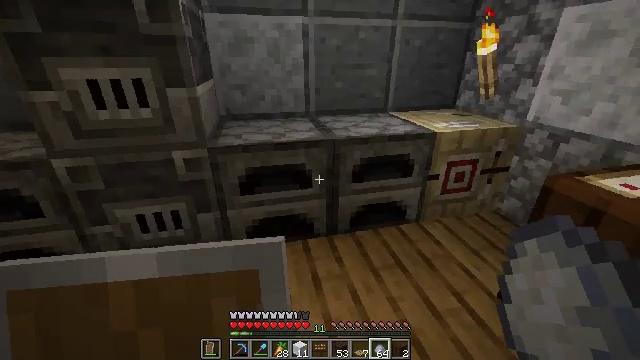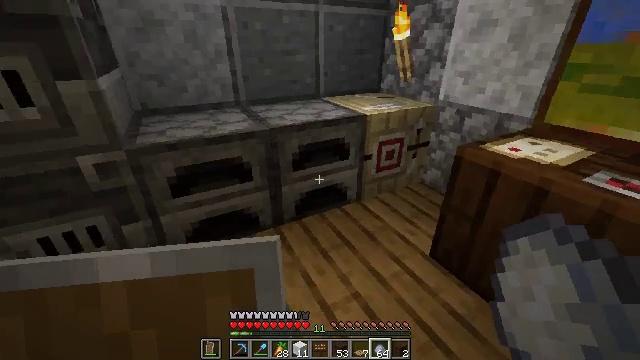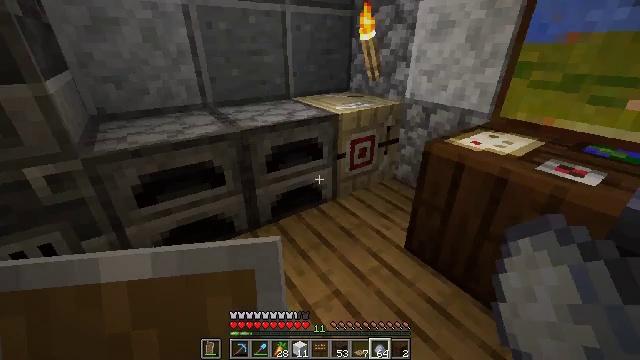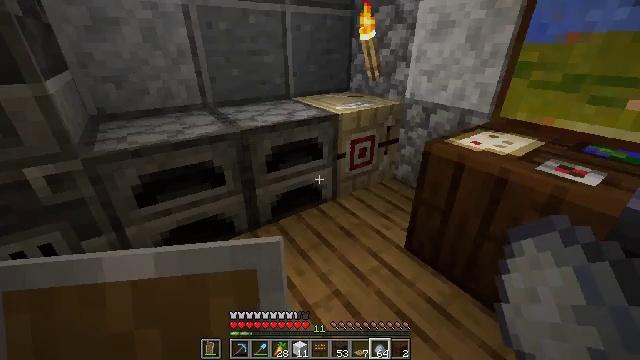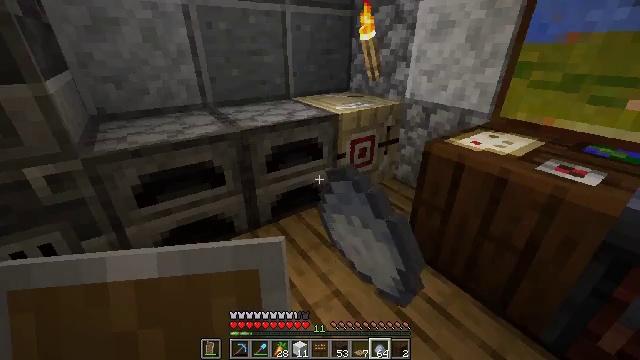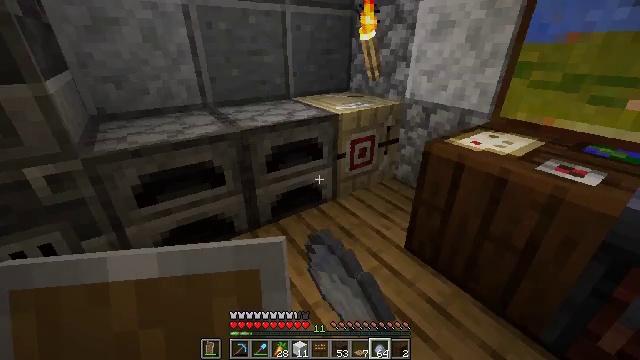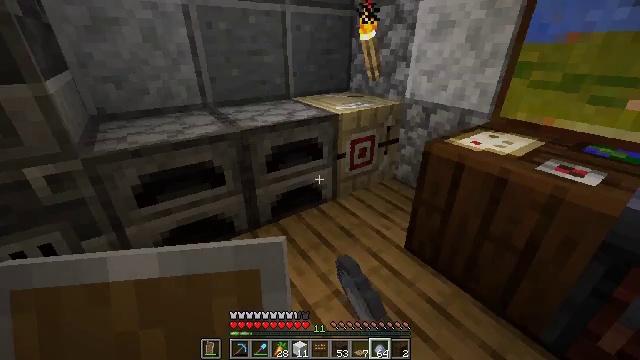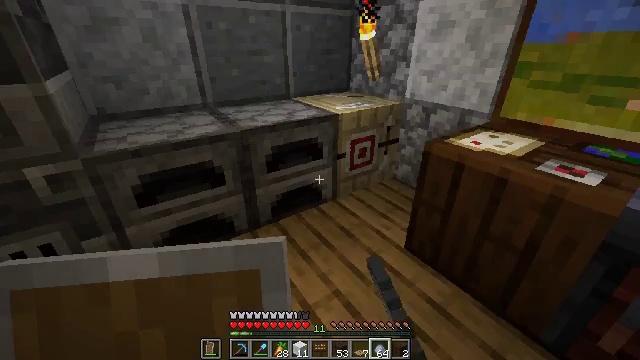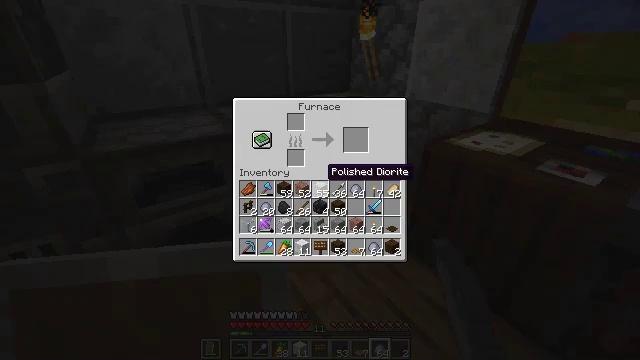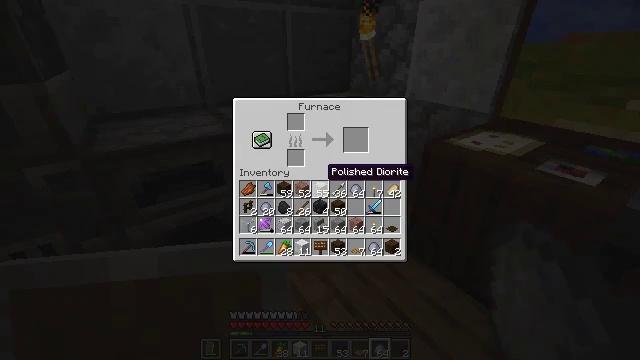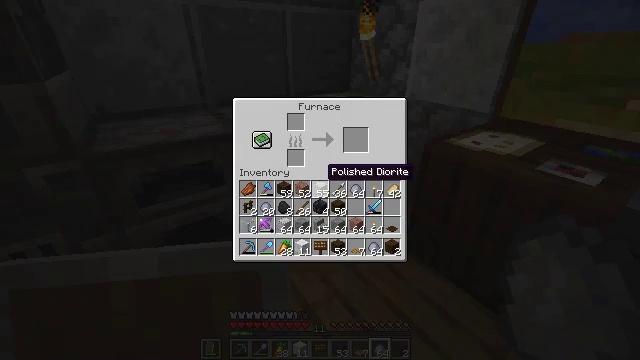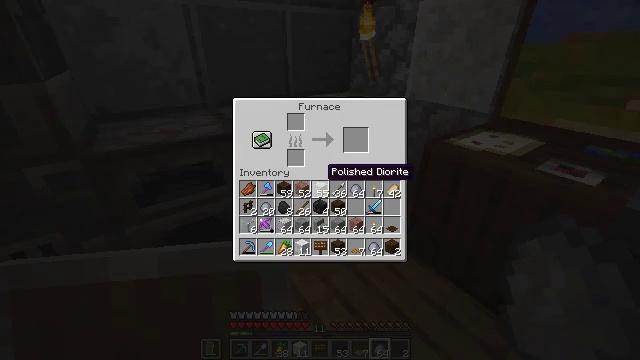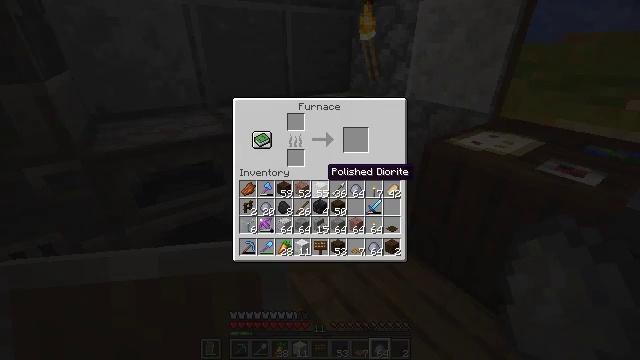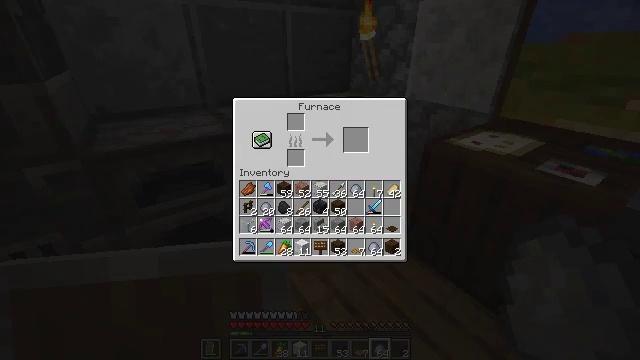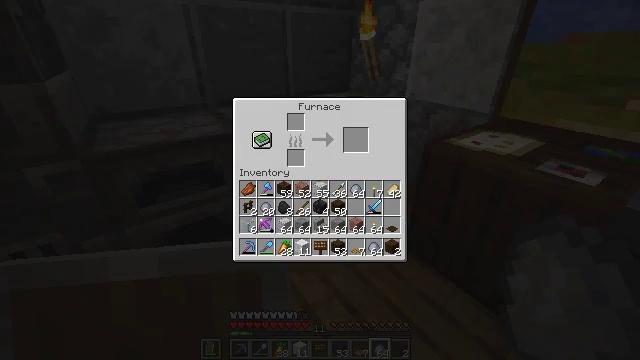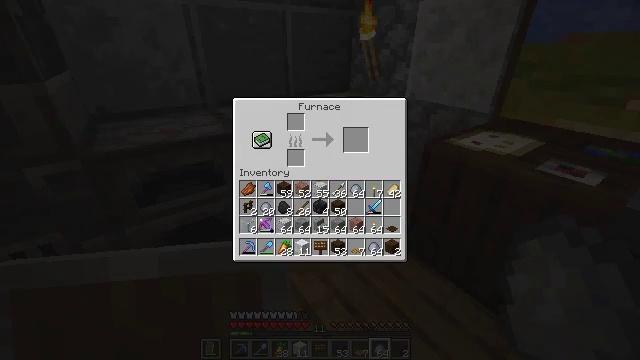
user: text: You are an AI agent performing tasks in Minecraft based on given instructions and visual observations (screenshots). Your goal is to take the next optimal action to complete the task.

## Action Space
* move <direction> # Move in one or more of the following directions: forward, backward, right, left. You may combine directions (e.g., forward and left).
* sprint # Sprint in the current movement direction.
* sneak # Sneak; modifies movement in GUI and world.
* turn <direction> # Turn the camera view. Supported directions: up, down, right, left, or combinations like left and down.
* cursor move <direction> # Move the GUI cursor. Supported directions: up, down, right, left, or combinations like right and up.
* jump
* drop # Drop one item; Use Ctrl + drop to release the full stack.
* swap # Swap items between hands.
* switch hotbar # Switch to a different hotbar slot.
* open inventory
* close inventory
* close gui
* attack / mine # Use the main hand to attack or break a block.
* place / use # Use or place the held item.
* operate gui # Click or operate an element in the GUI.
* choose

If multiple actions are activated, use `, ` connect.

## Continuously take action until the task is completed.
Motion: motion action
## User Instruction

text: Produce coal using the crafting interface.
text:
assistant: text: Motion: turn right and down
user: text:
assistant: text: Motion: turn right
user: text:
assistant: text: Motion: use / place
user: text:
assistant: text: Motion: use / place
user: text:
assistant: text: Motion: use / place
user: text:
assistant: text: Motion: no_op
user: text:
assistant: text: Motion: no_op
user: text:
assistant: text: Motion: open gui
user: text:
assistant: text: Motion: no_op
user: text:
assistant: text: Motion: no_op
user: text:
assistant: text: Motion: no_op
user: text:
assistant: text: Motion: no_op
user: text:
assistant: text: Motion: no_op
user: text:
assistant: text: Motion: no_op
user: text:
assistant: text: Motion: no_op
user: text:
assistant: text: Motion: cursor move left
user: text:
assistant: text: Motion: no_op
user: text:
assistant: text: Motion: no_op
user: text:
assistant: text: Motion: no_op
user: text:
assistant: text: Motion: close gui
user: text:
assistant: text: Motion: turn left
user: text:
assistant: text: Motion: turn left and up
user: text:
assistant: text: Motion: turn left
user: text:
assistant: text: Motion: move left, turn right and down
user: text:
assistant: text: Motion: move left
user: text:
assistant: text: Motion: move left
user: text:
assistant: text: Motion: move left
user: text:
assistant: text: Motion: use / place
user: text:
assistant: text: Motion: use / place
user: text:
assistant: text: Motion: no_op